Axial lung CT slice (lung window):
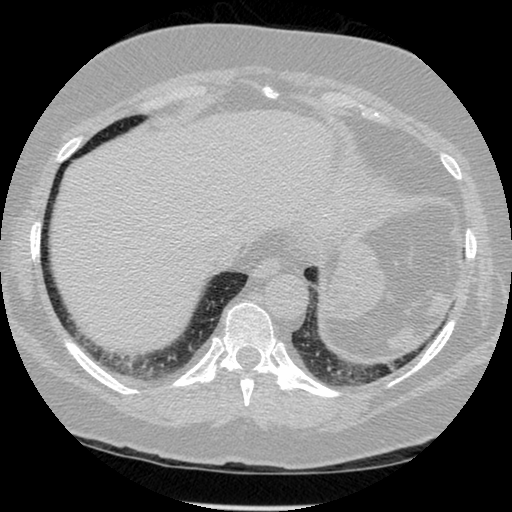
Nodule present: no